Question: I have a java program that uploads a tiny text file to a ftp server. Sometimes the upload can take up to 30 seconds because the server is very slow, which is a long time for the program to be idle. I want to know if there is a kind of "loop progress bar" (a progress bar kinda like when the windows is loading) to display while the user is waiting for the upload to finish.
A normal progress bar is out of the question. What I want is a "loop progress bar" if you can understand what i mean by it. Thank you
What I want is kind like this image
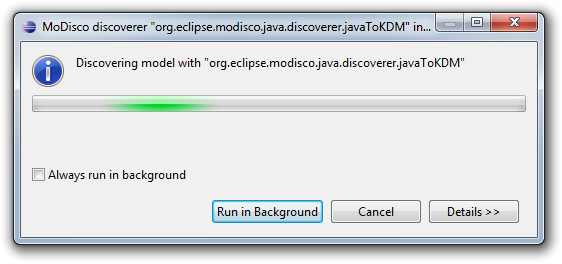
Answer: Try this:
'''
progressBar.setIndeterminate(true);
'''
According to <URL> :
> Sets the indeterminate property of the progress bar, which determines
whether the progress bar is in determinate or indeterminate mode. An
indeterminate progress bar continuously displays animation indicating
that an operation of unknown length is occurring. By default, this
property is false. Some look and feels might not support indeterminate
progress bars; they will ignore this property.